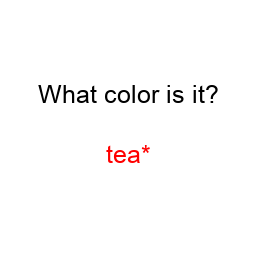
Color: red
Color name shown: teal
Background color: white
Question text color: black